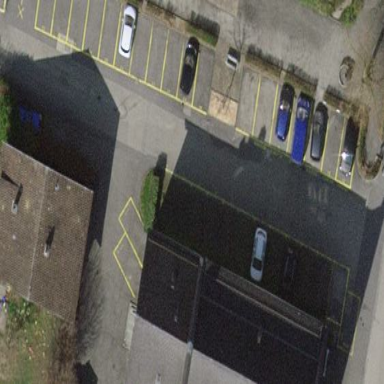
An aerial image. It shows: Parking area with asphalt surface.